Interaction volume radius: 5 \u00c5
Interaction volume height: 15 \u00c5
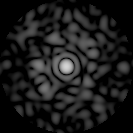
Disorder parameter: 0.8601